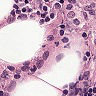
Metastatic tissue present: no